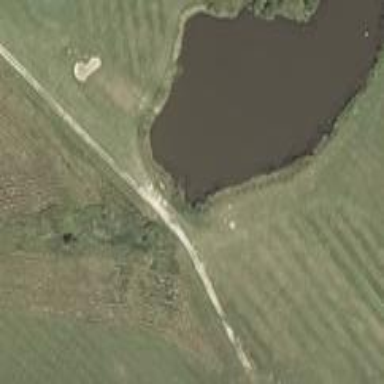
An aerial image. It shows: Water hazard on golf course. The hazard is natural water feature.